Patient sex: M
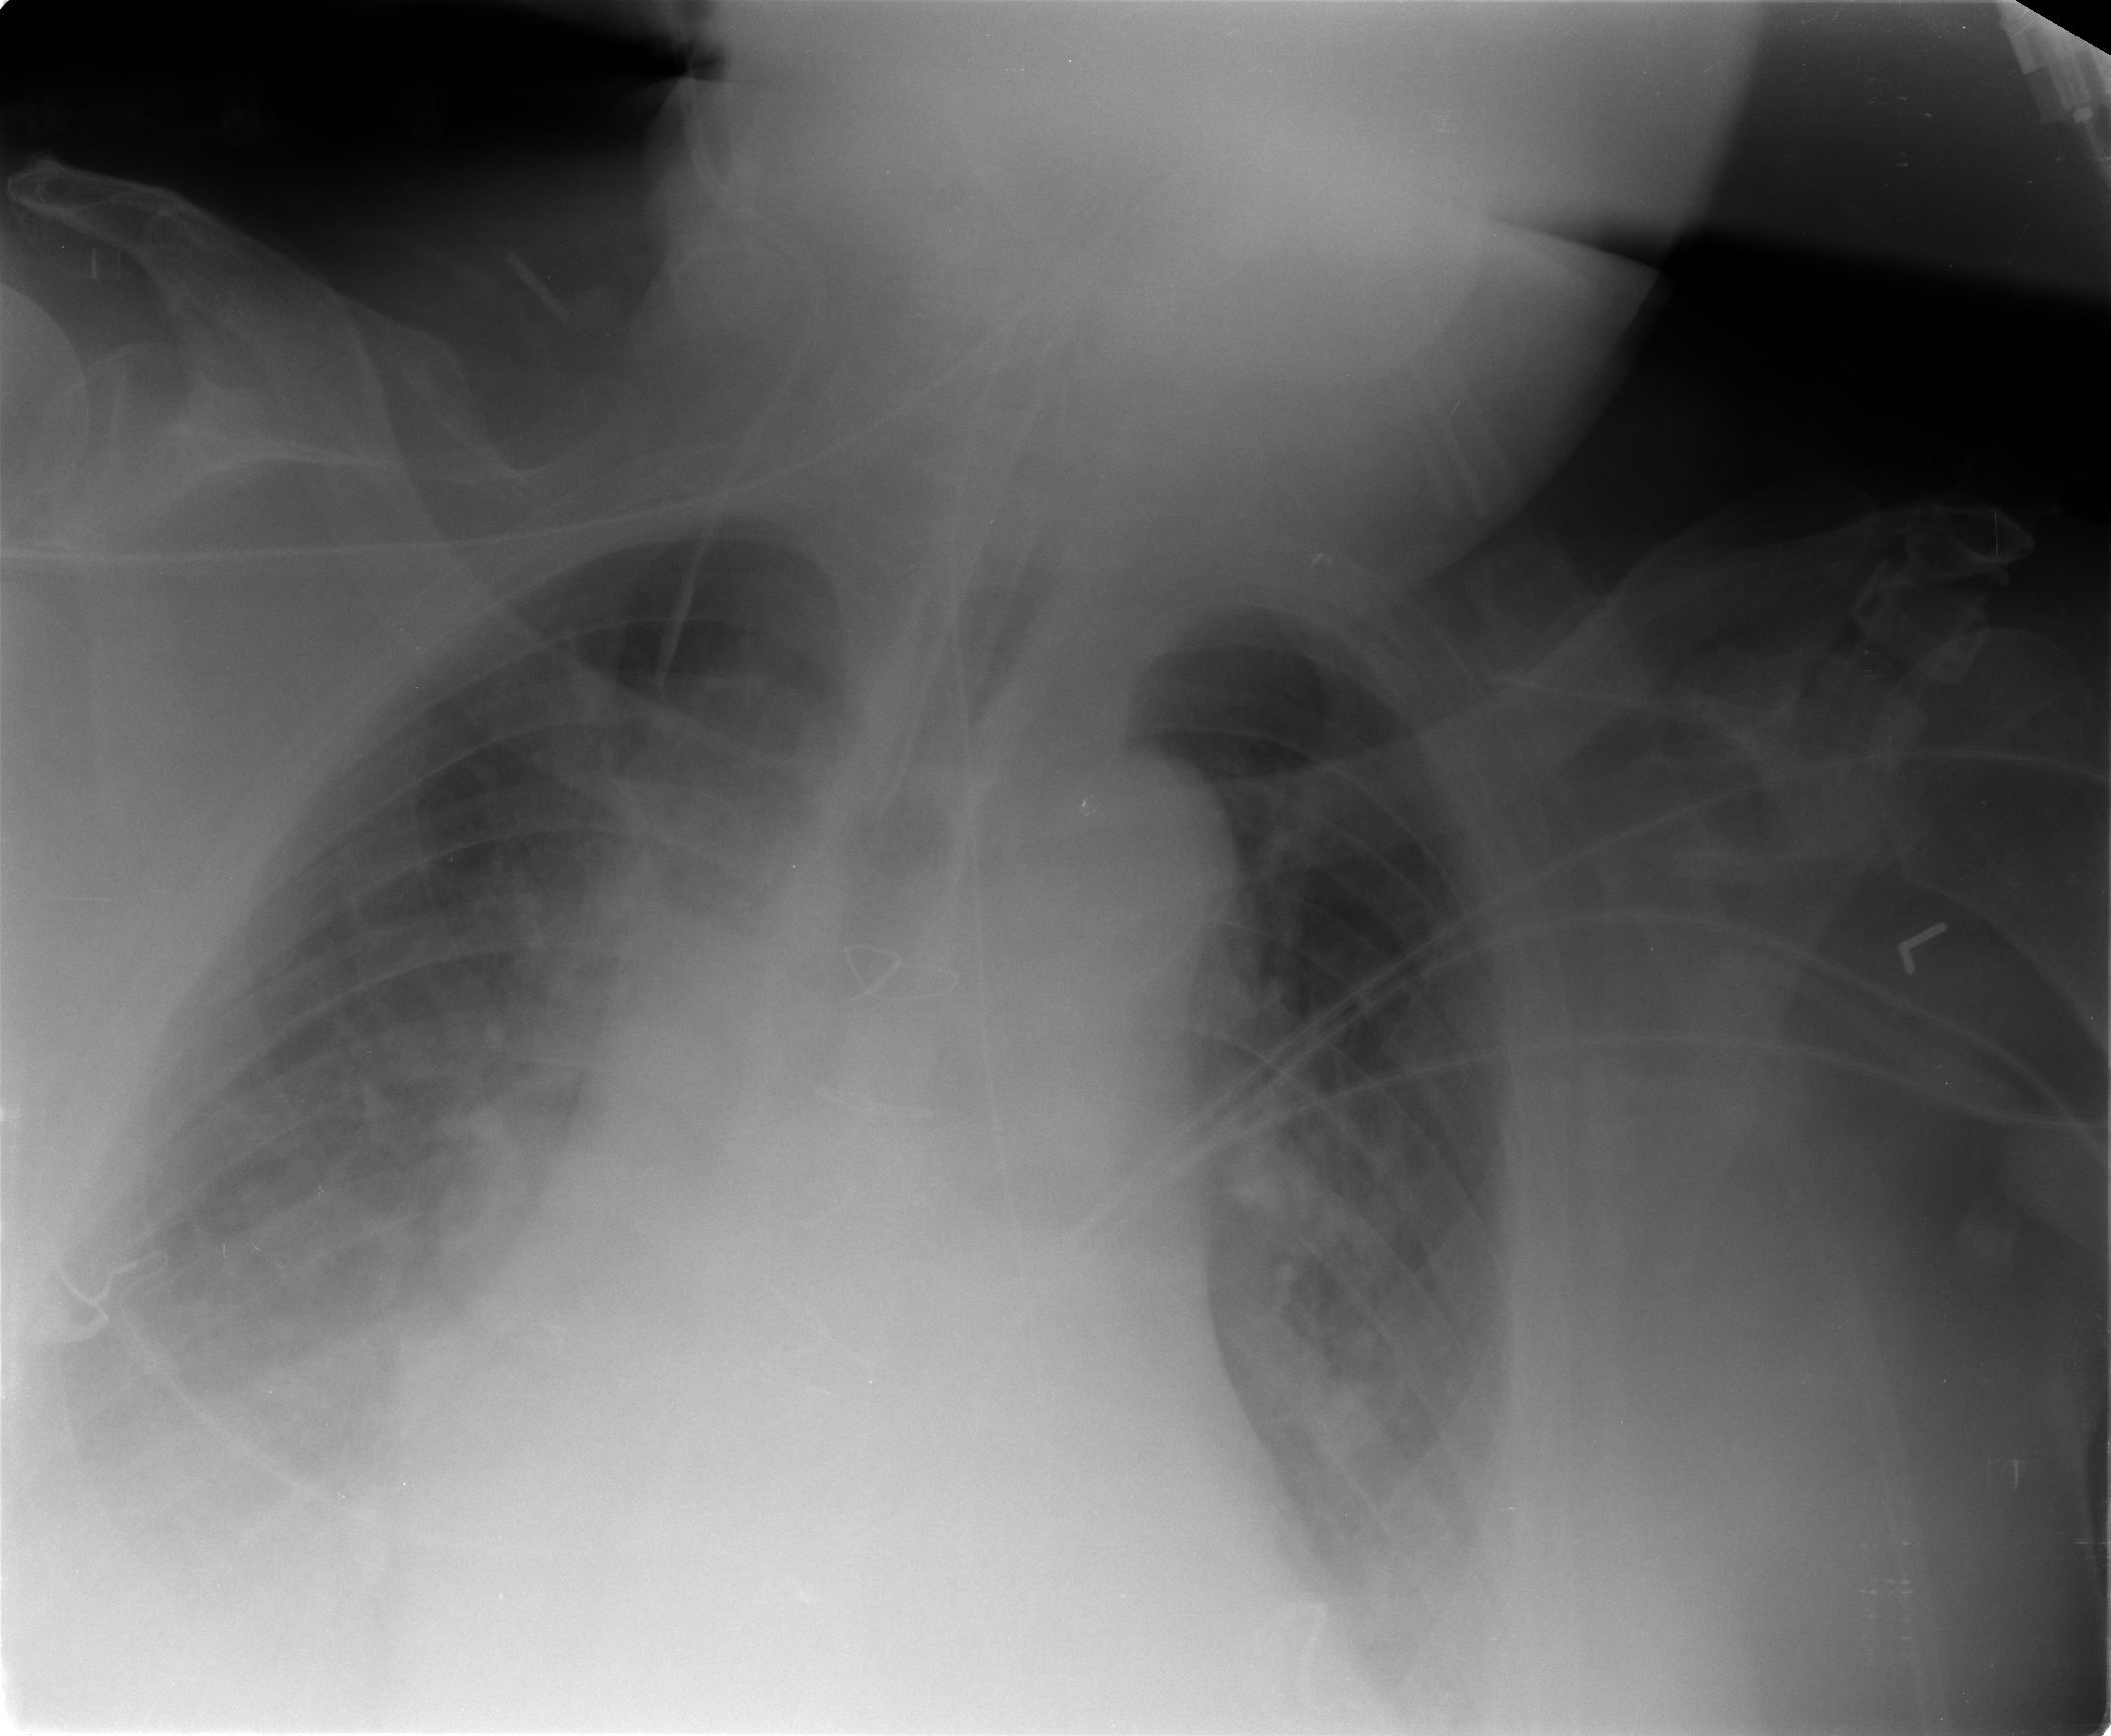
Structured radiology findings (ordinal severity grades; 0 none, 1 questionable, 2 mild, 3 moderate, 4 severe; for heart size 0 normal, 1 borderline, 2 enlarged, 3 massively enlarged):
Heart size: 2
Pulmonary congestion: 2
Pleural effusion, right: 2
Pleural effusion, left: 2
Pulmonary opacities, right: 3
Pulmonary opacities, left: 3
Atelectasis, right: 3
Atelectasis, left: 3